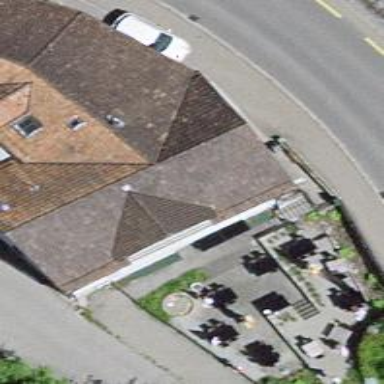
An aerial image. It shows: Restaurant.